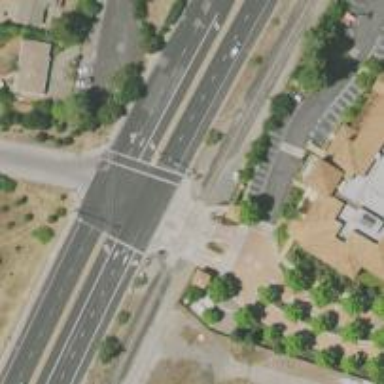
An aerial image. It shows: Solid stop line on the road marking.